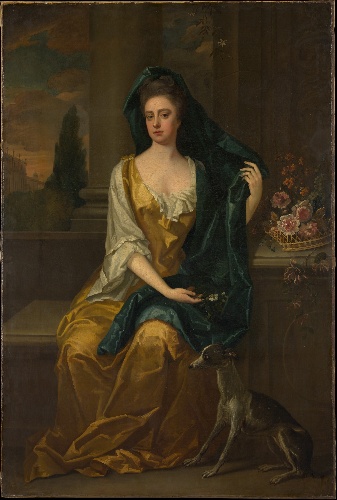
Title: Portrait of a Woman
Artist: Michael Dahl
Artist bio: Swedish, Stockholm 1659–1743 London
Object type: Painting
Classification: Paintings
Medium: Oil on canvas
Dimensions: 77 1/4 x 51 3/4 in. (196.2 x 131.4 cm)
Department: European Paintings
Credit line: Gift of Margaret Bruguière, in memory of Louis Bruguière, 1956
Accession year: 1956
Repository: Metropolitan Museum of Art, New York, NY
Tags: Portraits|Women